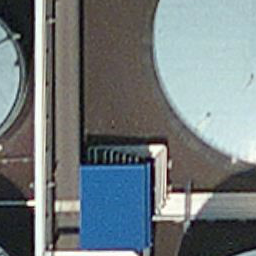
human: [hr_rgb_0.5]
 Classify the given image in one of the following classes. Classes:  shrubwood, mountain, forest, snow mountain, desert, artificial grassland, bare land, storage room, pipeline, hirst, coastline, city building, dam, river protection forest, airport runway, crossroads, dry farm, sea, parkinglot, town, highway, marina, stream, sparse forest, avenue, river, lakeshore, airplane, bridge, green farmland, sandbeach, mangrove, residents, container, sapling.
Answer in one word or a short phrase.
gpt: storage room